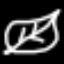
Label: leaf